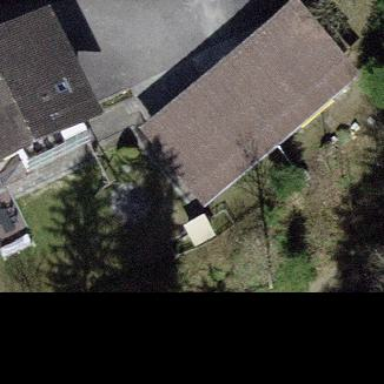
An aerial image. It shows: Shed building.